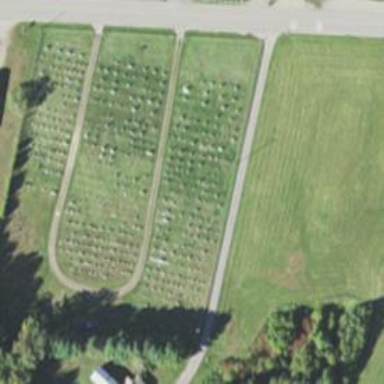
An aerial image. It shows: Cemetery.